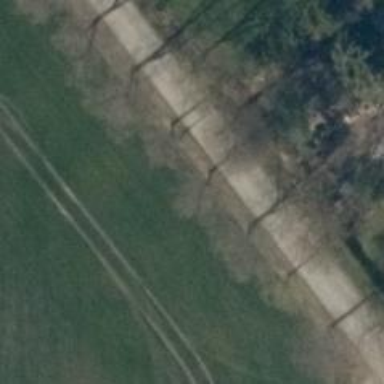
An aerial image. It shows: Row of trees in natural setting.